Field crop: tomato
Growth stage: 2
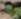
Species: solanum